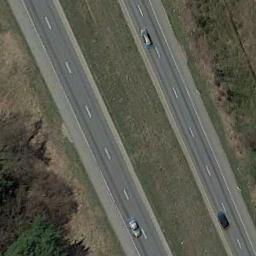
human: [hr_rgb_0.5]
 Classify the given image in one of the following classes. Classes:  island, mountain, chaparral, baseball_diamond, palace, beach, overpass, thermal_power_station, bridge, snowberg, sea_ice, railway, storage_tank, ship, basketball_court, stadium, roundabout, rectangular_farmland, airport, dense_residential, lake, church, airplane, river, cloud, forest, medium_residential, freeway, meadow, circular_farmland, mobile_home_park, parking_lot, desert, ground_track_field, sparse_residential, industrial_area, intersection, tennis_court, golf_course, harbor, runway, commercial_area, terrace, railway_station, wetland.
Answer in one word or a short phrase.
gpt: freeway